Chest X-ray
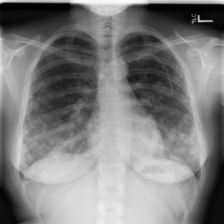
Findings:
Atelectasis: negative
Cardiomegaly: negative
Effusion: negative
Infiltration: negative
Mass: negative
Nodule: positive
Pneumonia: negative
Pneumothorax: negative
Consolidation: negative
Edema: negative
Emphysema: negative
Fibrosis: negative
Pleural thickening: negative
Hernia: negative